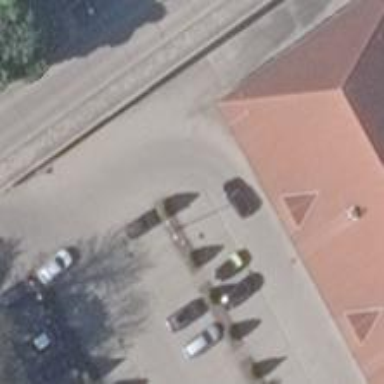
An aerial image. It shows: Paved parking aisle serving as service road.